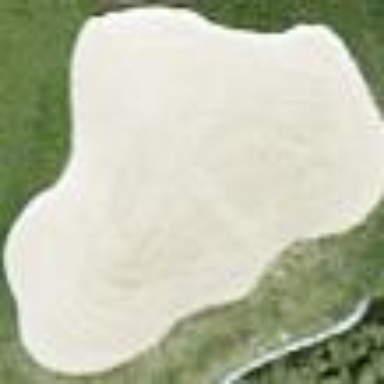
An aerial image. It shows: Golf bunker filled with sandy terrain.